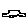
Label: car